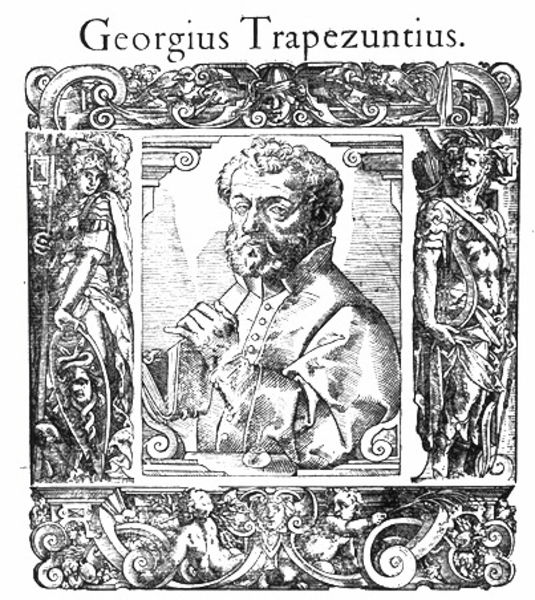
Titel: Bildnis des Georg Trapezunt
Künstler: Tobias Stimmer
Institution: (Seriendruck)
Schlagwörter: hand, mann, schatten, weiß, finger, frau, frisur, grau, haar, licht, mund, nase, ohr, schwarz, säule, säulen, tisch, zeichnung, blick, muster, ornament, bart, arm, augen, falten, gesicht, kragen, rahmen, ärmel, bild, bildnis, portrait, porträt, kirche, haare, halbfigur, kutte, mantel, brustbild, knopf, locken, engel, putto, ranken, schrift, grafik, graphik, rand, figuren, lanze, ornamente, faltenwurf, knöpfe, schild, buch, druck, schraffur, radierung, stich, schwarzweiß, soldat, gedreht, kapitelle, kapitell, voluten, medusa, heiliger, gelehrter, volute, speer, her, schnecken, lyra, merkur, putten, kupferstich, putti, athene, viereck, pfeile, georg, kapitel, latein, lateinisch, seriendruck, rollwerk, gestochen, poträr, schwrzsweiß, trapezunt, vollbartr, ornment, randleisten, gergor, bibell